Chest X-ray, PA view. Patient: 45 years old, sex M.
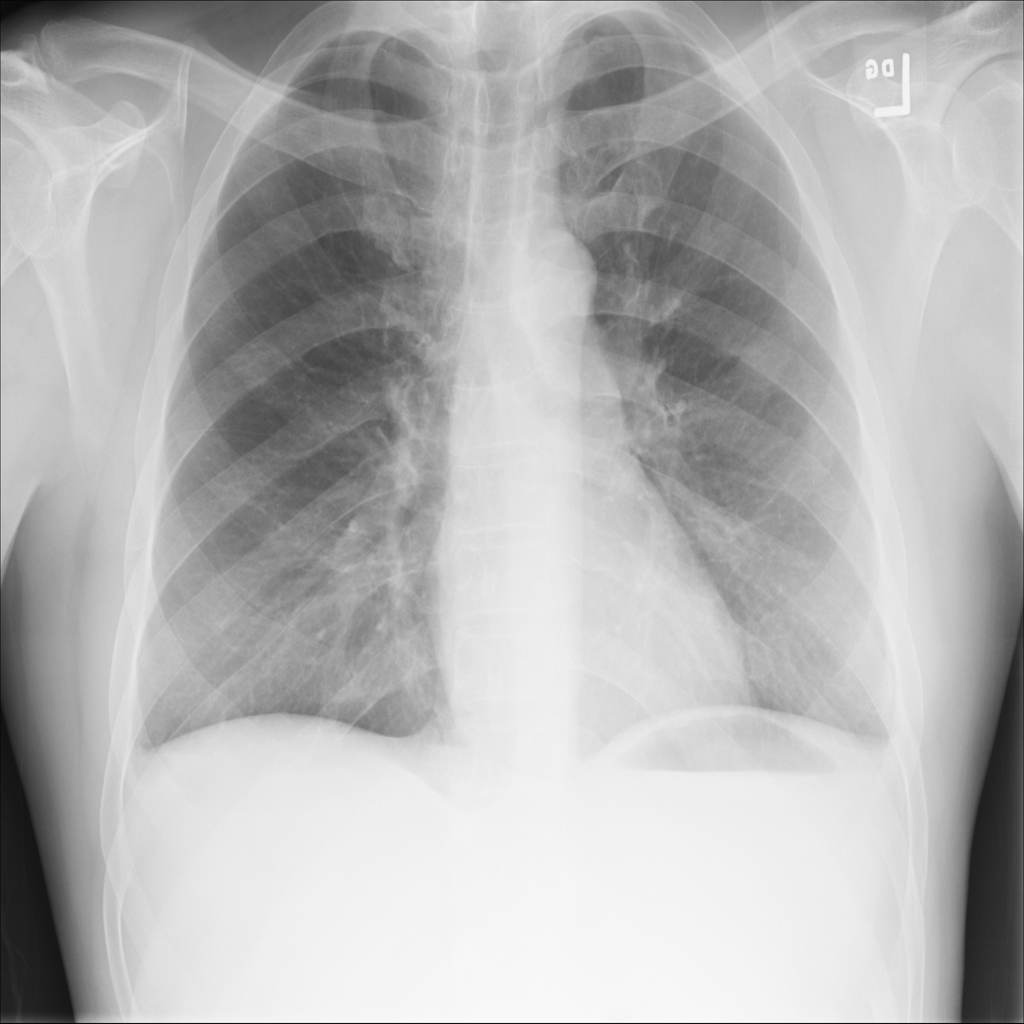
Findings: Effusion